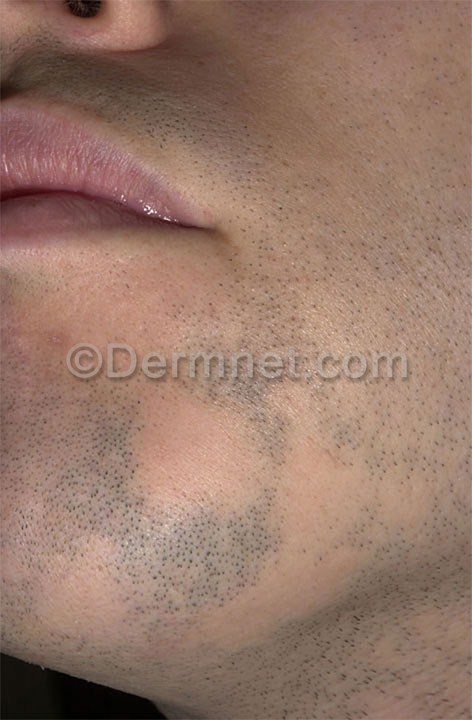
Disease: Hair Loss Photos Alopecia and other Hair Diseases